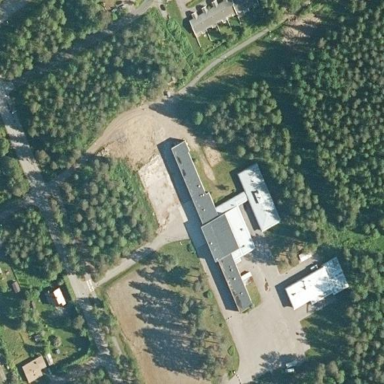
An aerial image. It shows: Public building.